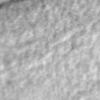
Label: no_change